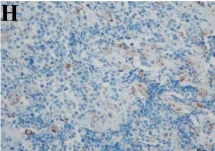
Pathological morphology and immunohistochemical results. Local positive rate of PD-L1 stain (x200).
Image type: pathology (immunostaining)